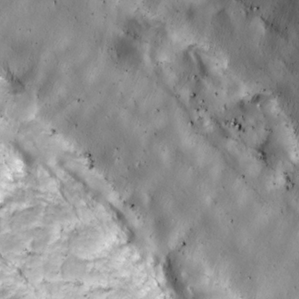
Label: non_frost